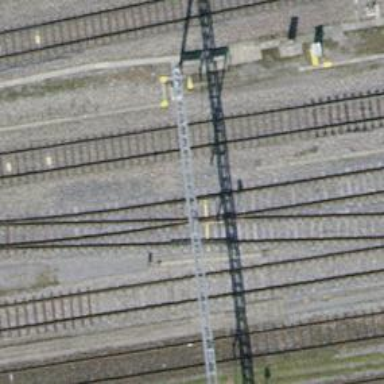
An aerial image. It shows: Solitary milestone along the railway.